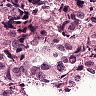
Metastatic tissue present: no